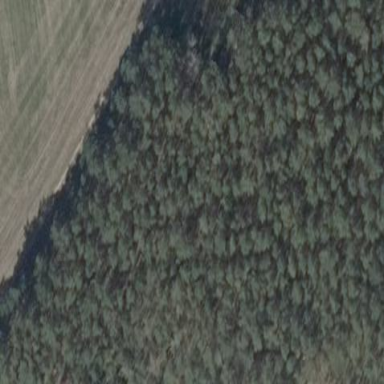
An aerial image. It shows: Evergreen forest with needle-leaved trees.